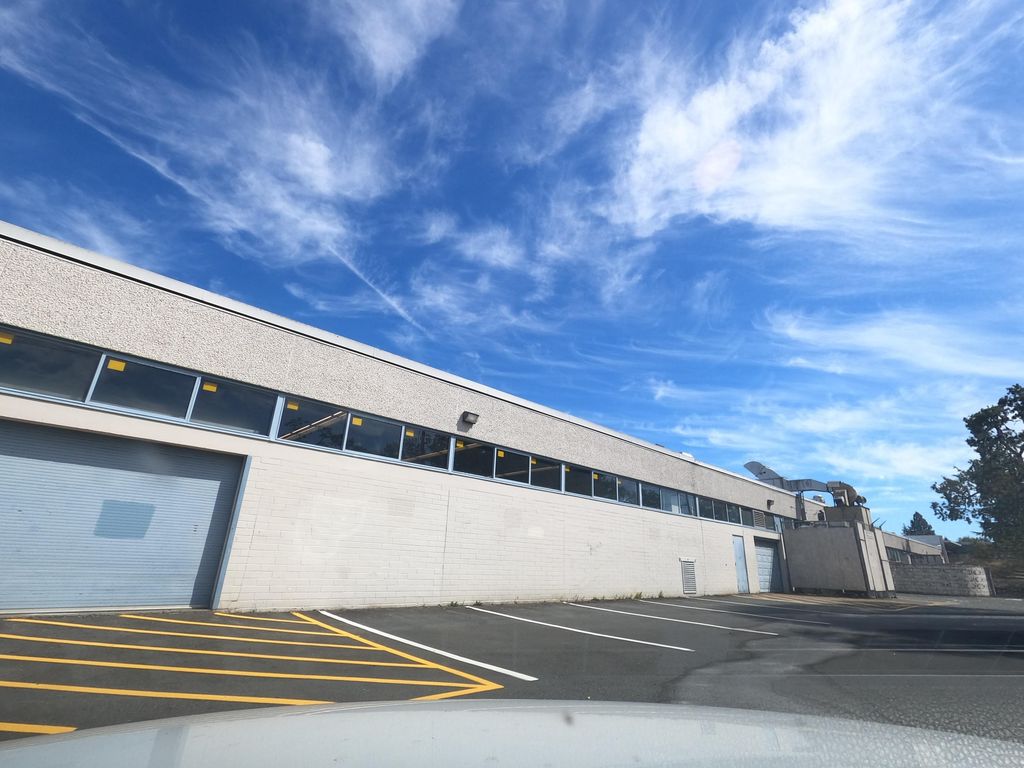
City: victoria